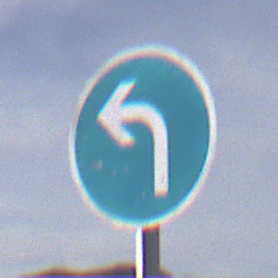
Verkehrszeichen: VorgeschriebeneFahrtrichtungLinks
Umgebung: Outdoor, Nature
Tageszeit: MorningAfternoon
Wetter: PartlyCloudy
Licht: Natural
Jahreszeit: NotSpecified
Kontrast: HighContrast